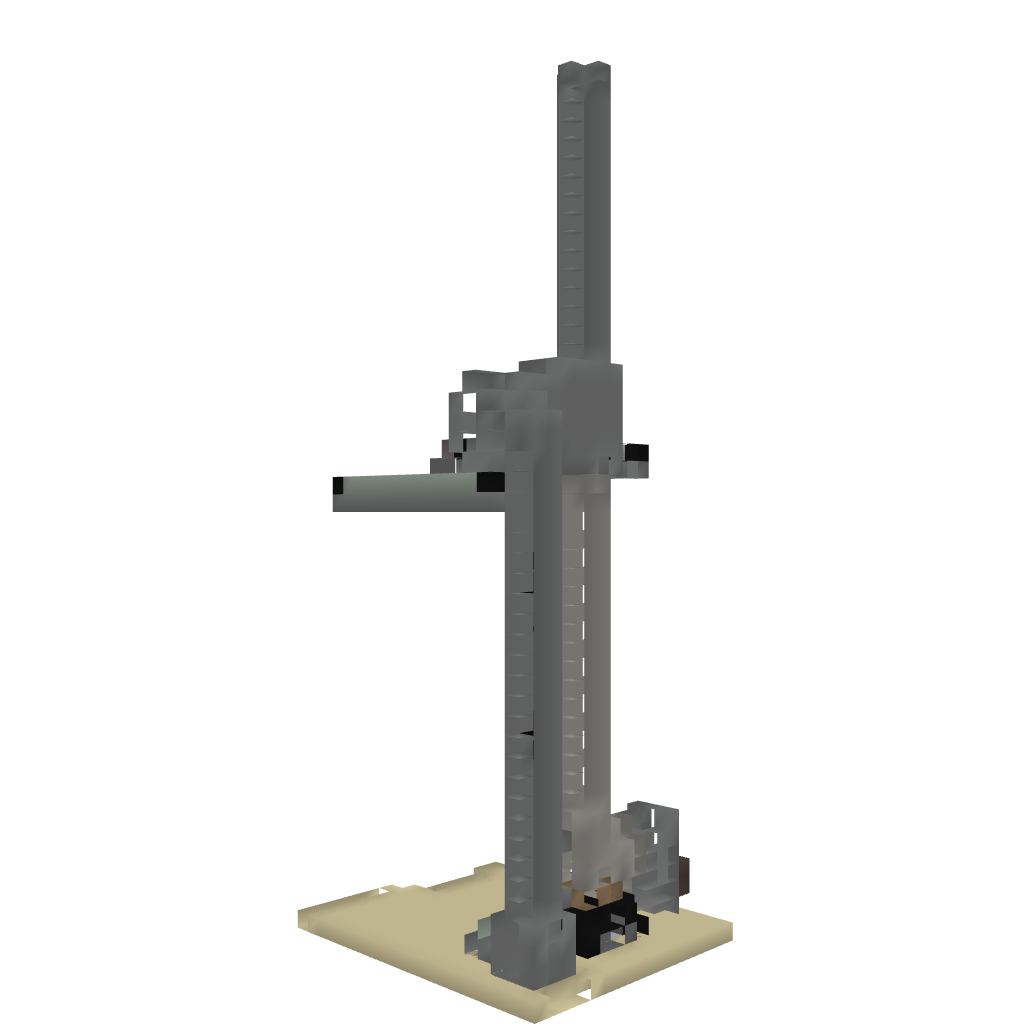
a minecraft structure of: TnT Elevator ^-^